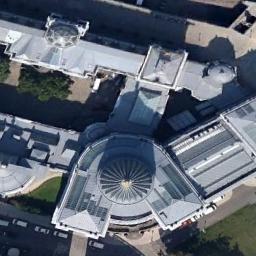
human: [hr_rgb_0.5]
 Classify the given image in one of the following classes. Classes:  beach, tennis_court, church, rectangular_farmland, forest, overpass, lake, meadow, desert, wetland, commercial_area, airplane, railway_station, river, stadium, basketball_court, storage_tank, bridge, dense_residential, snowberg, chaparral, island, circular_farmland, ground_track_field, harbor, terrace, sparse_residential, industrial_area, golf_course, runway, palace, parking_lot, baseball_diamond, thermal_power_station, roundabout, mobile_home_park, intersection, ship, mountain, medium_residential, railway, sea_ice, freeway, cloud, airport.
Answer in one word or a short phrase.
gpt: church